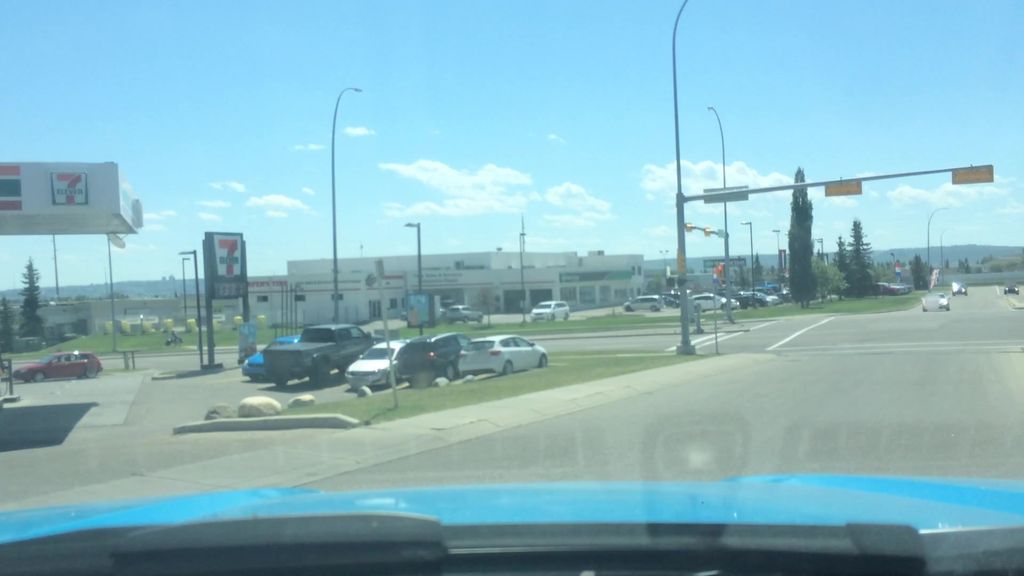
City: calgary